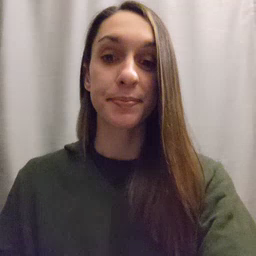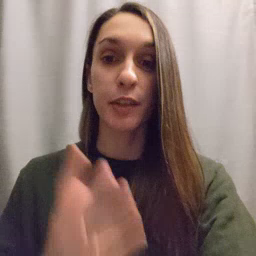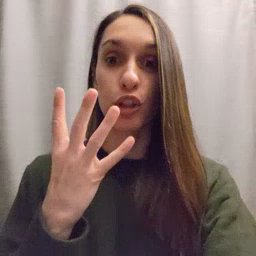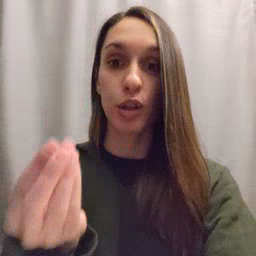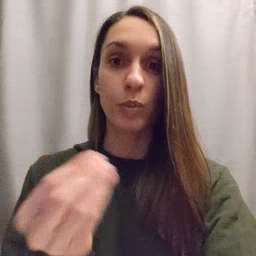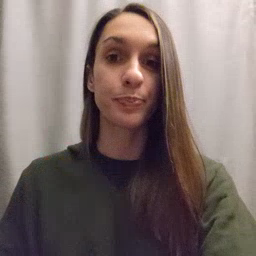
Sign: go